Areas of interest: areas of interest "Logistics and Express Delivery"
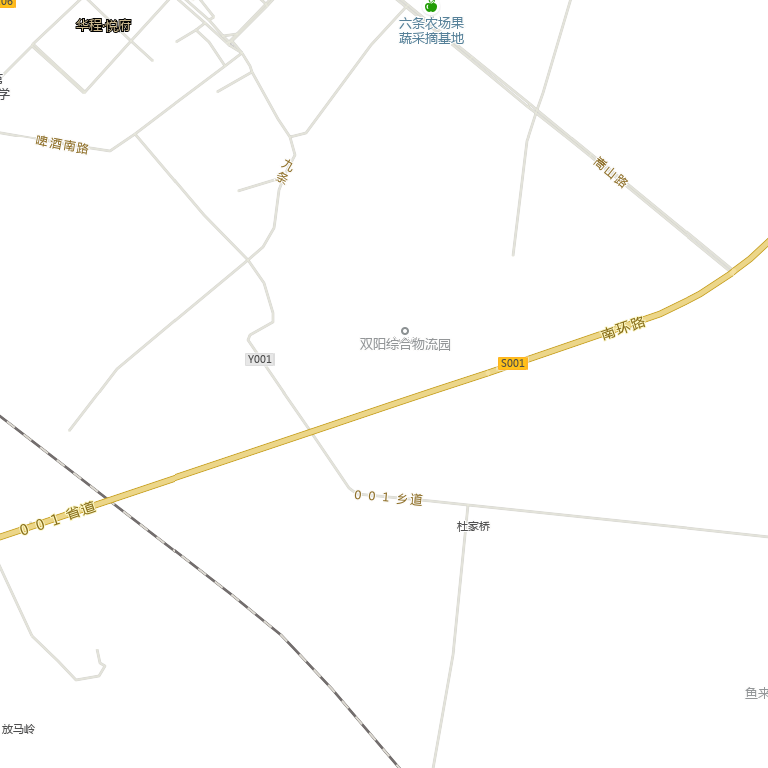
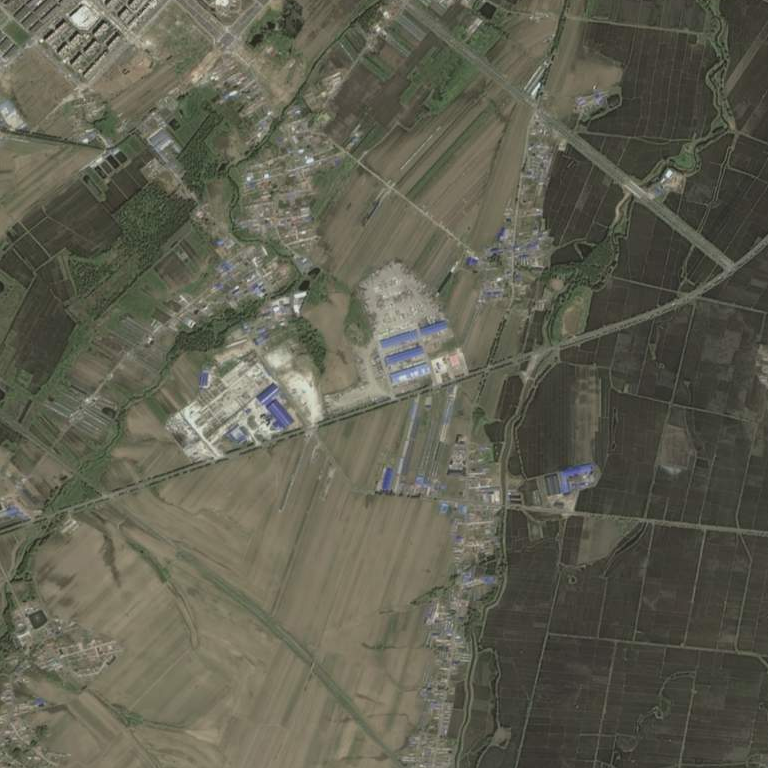